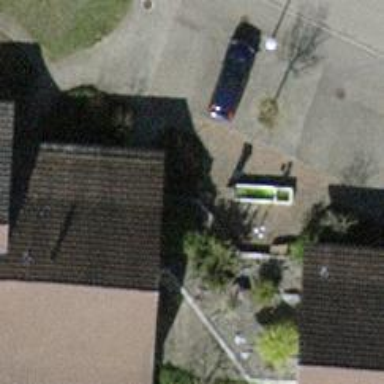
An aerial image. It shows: Bench.